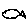
Label: fish